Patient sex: F
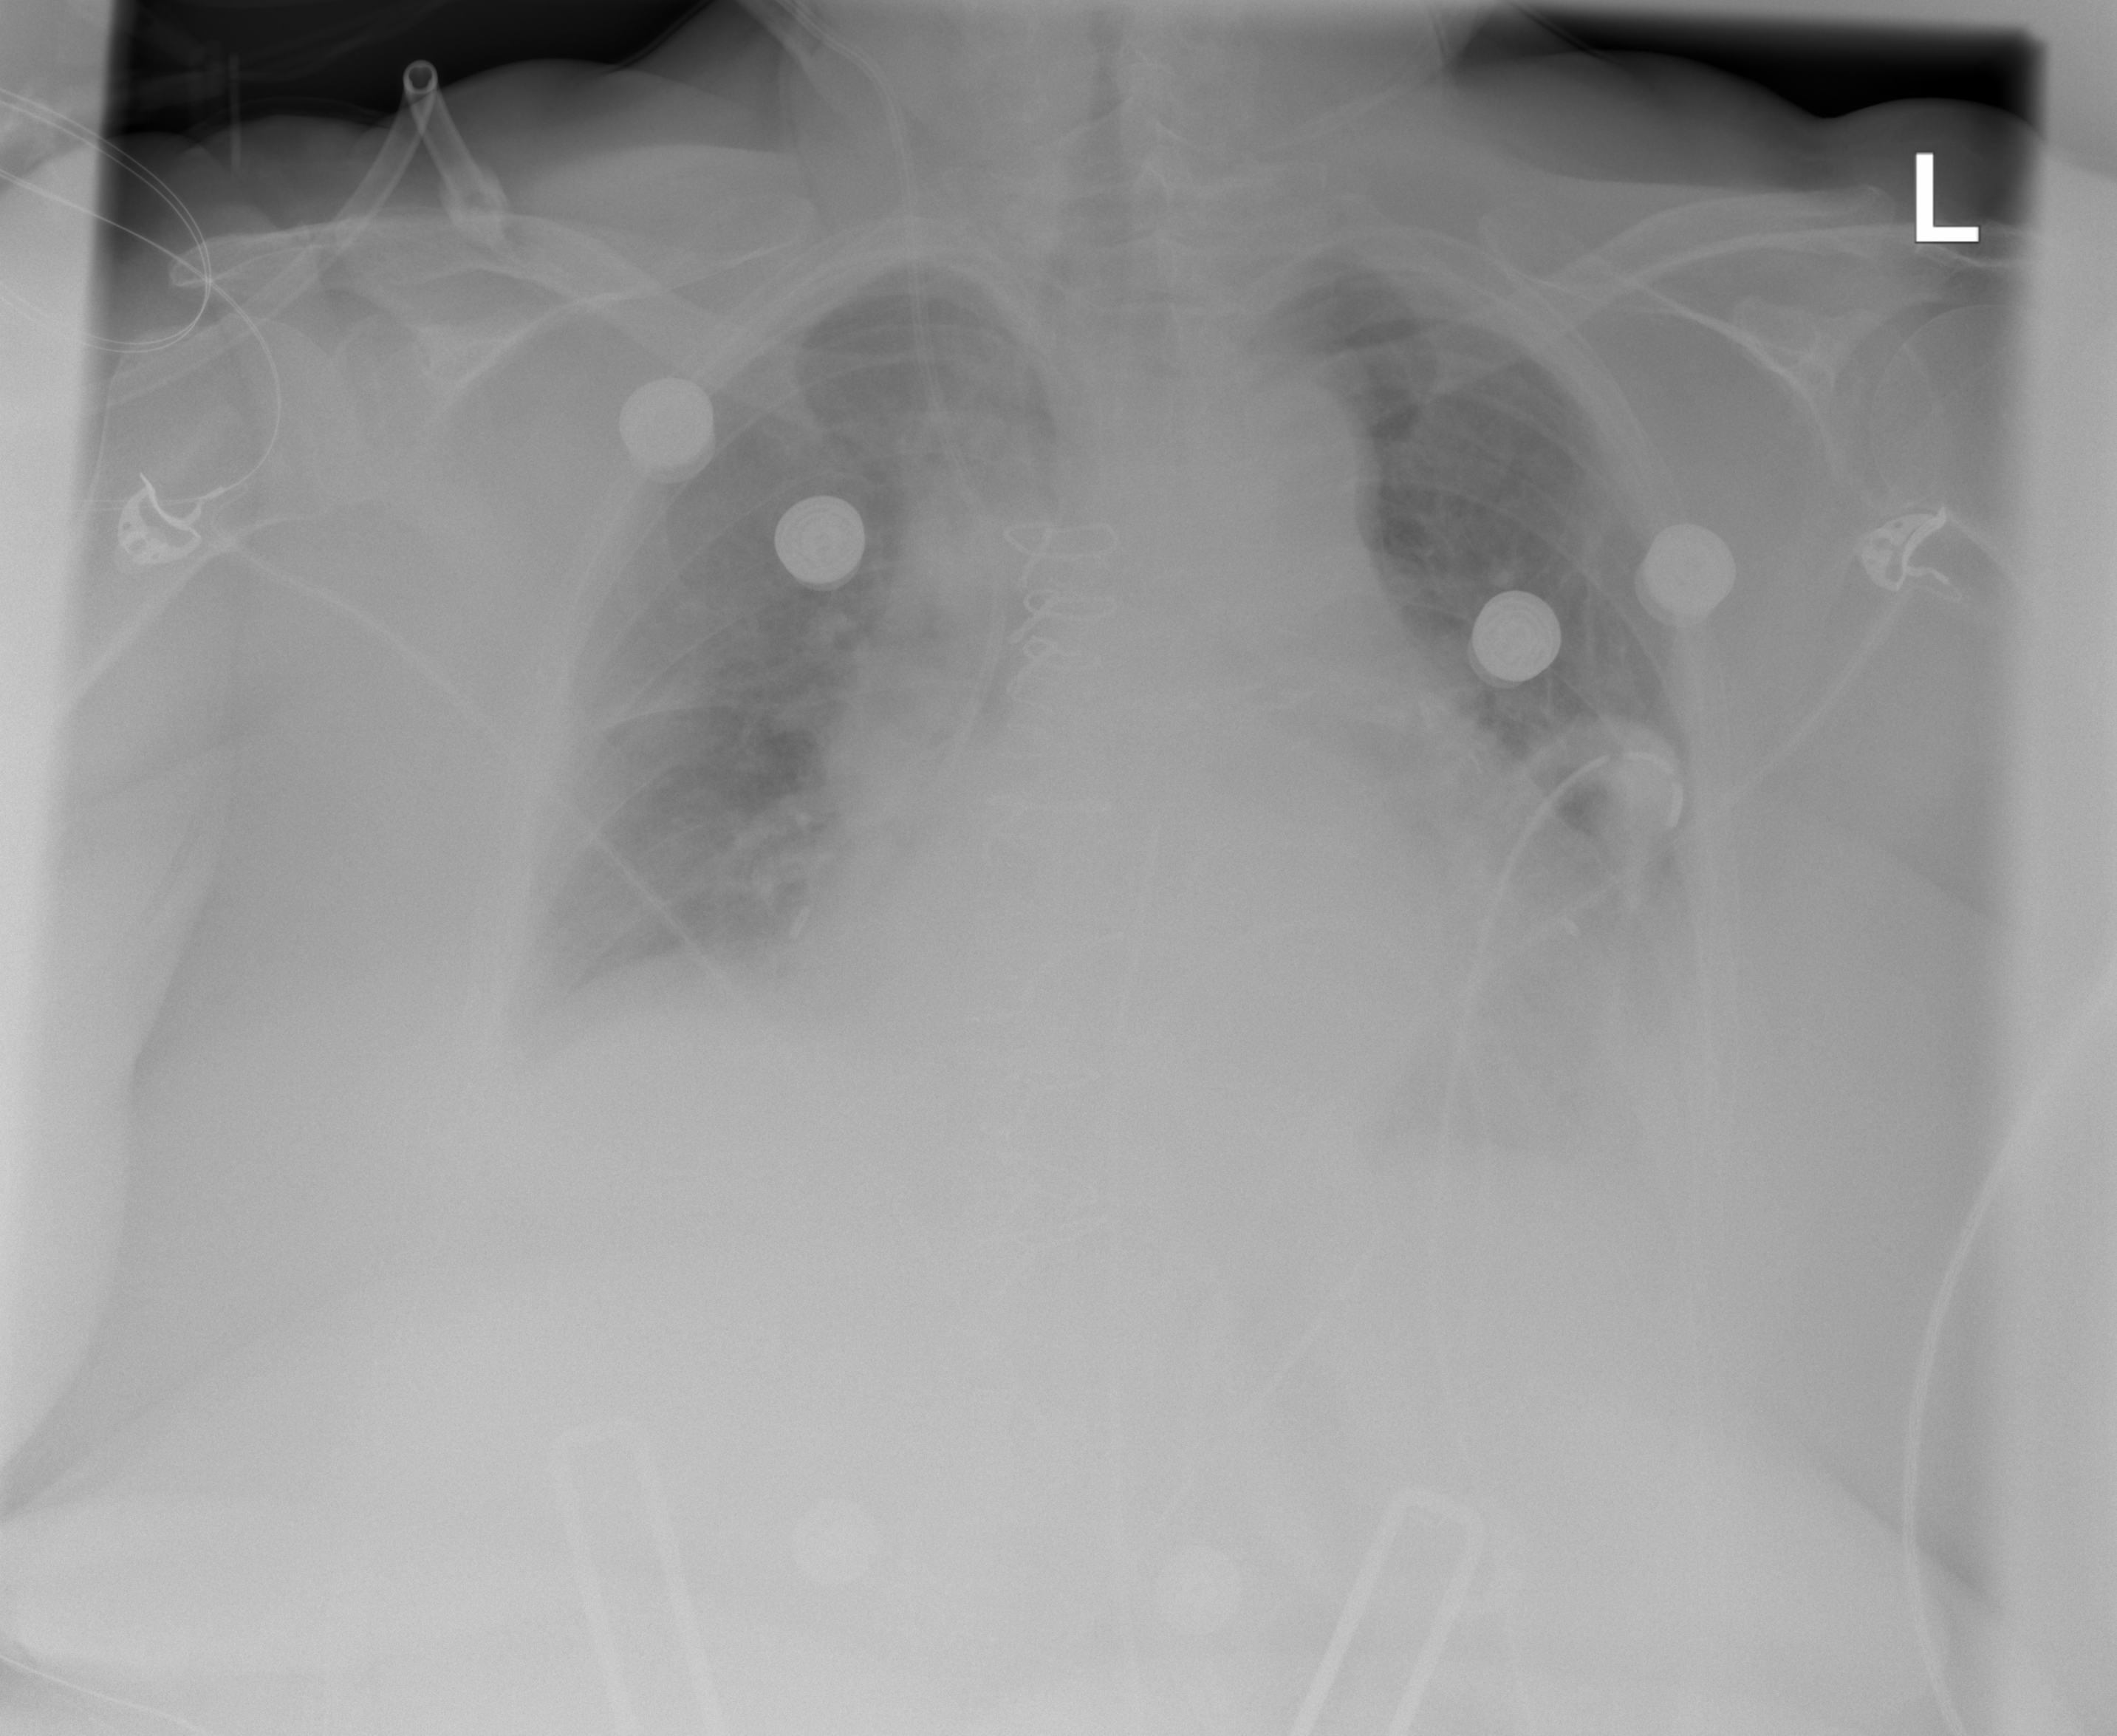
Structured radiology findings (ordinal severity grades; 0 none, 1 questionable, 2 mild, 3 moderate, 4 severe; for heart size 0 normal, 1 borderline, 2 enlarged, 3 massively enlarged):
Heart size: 0
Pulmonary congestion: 0
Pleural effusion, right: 2
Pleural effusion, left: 0
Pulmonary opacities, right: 0
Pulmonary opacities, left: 0
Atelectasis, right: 0
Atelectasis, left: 0